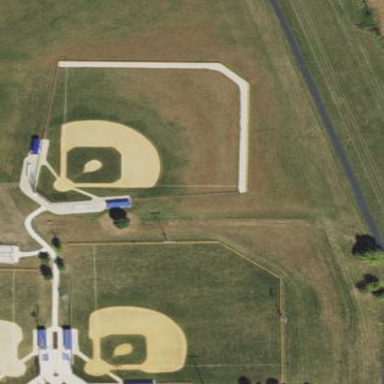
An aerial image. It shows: Baseball pitch for leisure and sports activities.